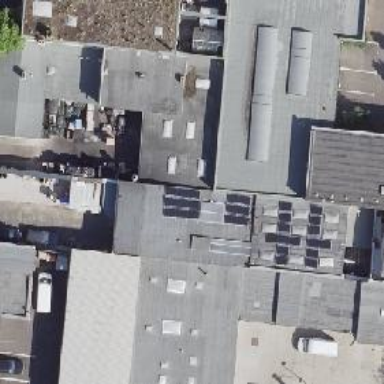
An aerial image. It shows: Car repair shop.